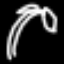
Label: palm tree